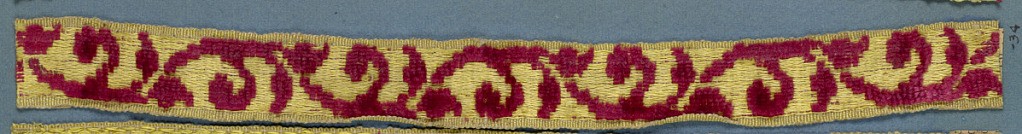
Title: Trimming
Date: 19th century
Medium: silk Technique: cut supplementary warp pile (velvet)
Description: Trimming fragment in a design of a scrolling stem with leaves in red cut velvet on a yellow ground.